高一 · 计数
执行如图 1-3 所示的程序框图, 若输入的 a 值为 1, 则输出的 $\mathrm{k}$ 值为 ( )

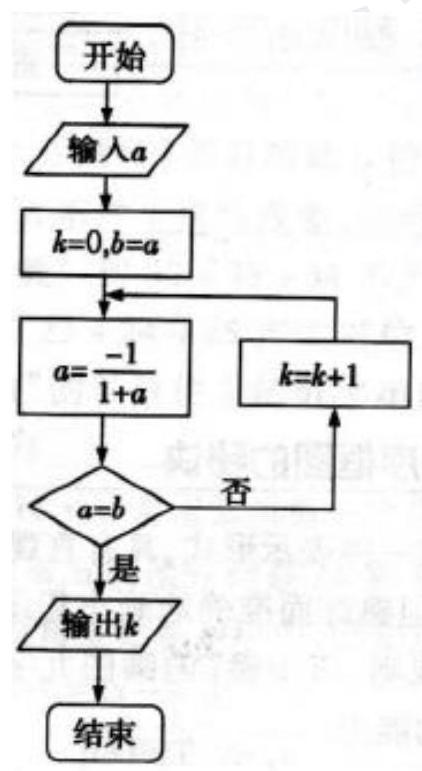
A. 1
B. 2
C. 3
D. 4
答案: B
解析: 输入 $\mathrm{a}=1$, 则 $\mathrm{b}=1$, 第一次循环, $a=\frac{-1}{1+1}=-\frac{1}{2}, k=1$; 第二次循环, $a=\frac{-1}{1-\frac{1}{2}}=-2, k=2$; 第三次循环, $a=\frac{-1}{1-2}=1$, 此时 $\mathrm{a}=\mathrm{b}$, 结束循环, 输出 $\mathrm{k}=2$.